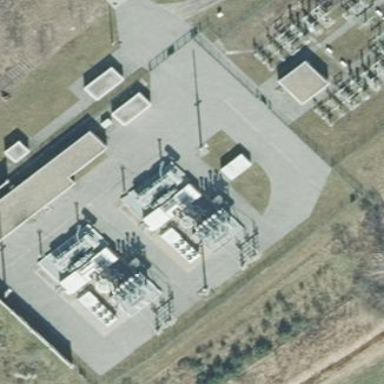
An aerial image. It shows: Outdoor traction substation surrounded by fence.